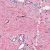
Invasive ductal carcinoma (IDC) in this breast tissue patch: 0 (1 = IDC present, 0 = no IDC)